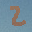
Label: 2